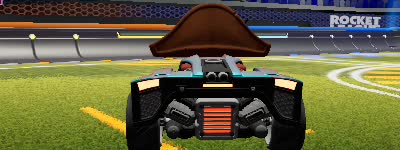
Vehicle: breakout